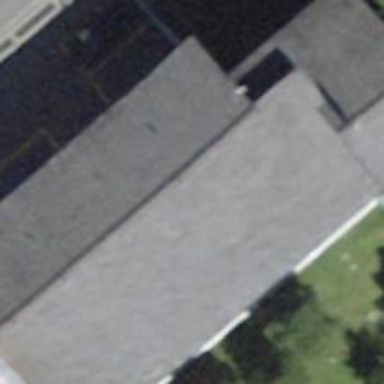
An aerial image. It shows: Library.